Question: The UserControl below works well but I would like to make it easier to change the Style.
One thing I have tried is to convert this to a Custom Control, but I am stuck on basics like how to set the ToolTip inside the static method that deals with a change in a property (see below)
The other thing I tried to move the Style into a generic button style in the ResourceDictionary, but that is the subject of this question
How can I set the ToolTip in my subclassed Button?
Cheers
UserControl XAML:
'''
<UserControl.Resources>
<ResourceDictionary Source="pack://application:,,,/Smack.Core.Presentation.Wpf;component/Themes/generic.xaml" />
</UserControl.Resources>
<Button x:Name="_button" Style="{StaticResource blueButtonStyle}" Command="{Binding AddNewItemCommand}" >
<StackPanel Orientation="Horizontal" >
<Image Source="{resx:Resx ResxName=Smack.Core.Presentation.Resources.MasterDetail, Key=bullet_add}" Stretch="Uniform" VerticalAlignment="Center" />
<AccessText x:Name="_accesText" VerticalAlignment="Center">_Add New Subject</AccessText>
<ContentPresenter/>
</StackPanel>
</Button>
'''
UserControl Code Behind:
'''
public partial class AddNewItemButton : UserControl
{
public AddNewItemButton() { InitializeComponent(); }
public static readonly DependencyProperty SubjectProperty = DependencyProperty.Register(
"Subject", typeof (string), typeof (AddNewItemButton),
new FrameworkPropertyMetadata(OnSubjectChanged));
public string Subject { get { return (string) GetValue(SubjectProperty); } set { SetValue(SubjectProperty, value); } }
private static void OnSubjectChanged(DependencyObject obj, DependencyPropertyChangedEventArgs args) {
var control = obj as AddNewItemButton;
if (control == null) return;
control._accesText.Text = "_" + string.Format(MasterDetail.Subject_AddNew_Label, control.Subject.Capitalize());
control._button.ToolTip = string.Format(MasterDetail.Subject_AddNew_ToolTip, control.Subject.ToLower());
}
}
'''
Failed attempt to create a Custom Control:
'''
public class MyButton : Button
{
public static readonly DependencyProperty SubjectProperty = DependencyProperty.Register(
"ItemName", typeof(string), typeof(MyButton),
new FrameworkPropertyMetadata(OnSubjectChanged));
public string Subject
{
get { return (string)GetValue(SubjectProperty); }
set { SetValue(SubjectProperty, value); }
}
private static void OnSubjectChanged(DependencyObject obj, DependencyPropertyChangedEventArgs args)
{
var control = obj as MyButton;
if (control == null) return;
ToolTip = ??;
}
}
'''
# UPDATE
Based on Phil's answer, the control (the bottom one) is more 'lookless' than I'd like :--)
Result
Code
'''
public class AddNewItemButton : Button
{
static AddNewItemButton() {
var type = typeof (AddNewItemButton);
DefaultStyleKeyProperty.OverrideMetadata(type, new FrameworkPropertyMetadata(type));
}
#region Subject
public static readonly DependencyProperty SubjectProperty = DependencyProperty.Register(
"Subject", typeof(string), typeof(AddNewItemButton),
new PropertyMetadata(default(string)));
public string Subject
{
get { return (string)GetValue(SubjectProperty); }
set { SetValue(SubjectProperty, value); }
}
#endregion
}
'''
Generic.xaml
'''
<Style TargetType="{x:Type local:AddNewItemButton}">
<Setter Property="ToolTip" Value="{Binding RelativeSource={RelativeSource Self}, Path=Subject, Converter={StaticResource AddNewItemForToolTip}}"/>
<Setter Property="Template">
<Setter.Value>
<ControlTemplate TargetType="{x:Type local:AddNewItemButton}">
<Border Background="{TemplateBinding Background}"
BorderBrush="{TemplateBinding BorderBrush}"
BorderThickness="{TemplateBinding BorderThickness}">
<Grid>
<Grid.ColumnDefinitions>
<ColumnDefinition Width="Auto"/>
<ColumnDefinition/>
</Grid.ColumnDefinitions>
<Image Stretch="Uniform" VerticalAlignment="Center"
Source="{resx:Resx ResxName=Smack.Core.Presentation.Resources.MasterDetail, Key=bullet_add}" />
<AccessText
Text="{Binding RelativeSource={RelativeSource Mode=TemplatedParent}, Path=Subject, Converter={StaticResource AddNewItemForLabel}}" />
</Grid>
</Border>
</ControlTemplate>
</Setter.Value>
</Setter>
</Style>
'''

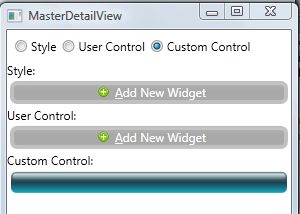
Answer: Here's an example of a custom button with a tooltip (based on the questions you've been asking recently):
This is the code
'''
public class CustomButton : Button
{
static CustomButton()
{
DefaultStyleKeyProperty.OverrideMetadata(typeof(CustomButton),
new FrameworkPropertyMetadata(typeof(CustomButton)));
}
public static readonly DependencyProperty SubjectProperty =
DependencyProperty.Register("Subject", typeof (string),
typeof (CustomButton), new PropertyMetadata(default(string)));
public string Subject
{
get { return (string) GetValue(SubjectProperty); }
set { SetValue(SubjectProperty, value); }
}
}
'''
This goes in Themes/generic.xaml
'''
<System:String x:Key="Test">Add new: </System:String>
<Style TargetType="{x:Type local:CustomButton}">
<Setter Property="ToolTip"
Value="{Binding RelativeSource={RelativeSource Self}, Path=Subject}"/>
<Setter Property="Template">
<Setter.Value>
<ControlTemplate TargetType="{x:Type local:CustomButton}">
<Border Background="{TemplateBinding Background}"
BorderBrush="{TemplateBinding BorderBrush}"
BorderThickness="{TemplateBinding BorderThickness}">
<Grid>
<Grid.ColumnDefinitions>
<ColumnDefinition Width="Auto"/>
<ColumnDefinition/>
</Grid.ColumnDefinitions>
<Label Grid.Column="0" Content="Image here"
VerticalAlignment="Center" Padding="0,0,5,0"/>
<AccessText Grid.Column="1" VerticalAlignment="Center">
<AccessText.Text>
<MultiBinding StringFormat="{}_{0} {1}">
<Binding Source="{StaticResource Test}"/>
<Binding RelativeSource=
"{RelativeSource TemplatedParent}"
Path="Subject"/>
</MultiBinding>
</AccessText.Text>
</AccessText>
</Grid>
</Border>
</ControlTemplate>
</Setter.Value>
</Setter>
</Style>
'''